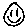
Label: smiley face